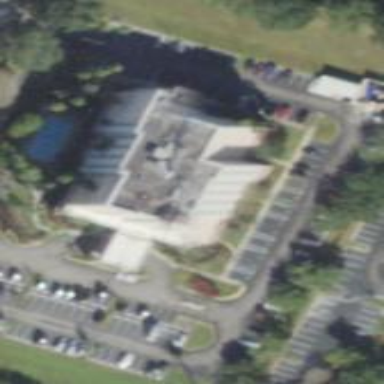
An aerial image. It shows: Hotel building.